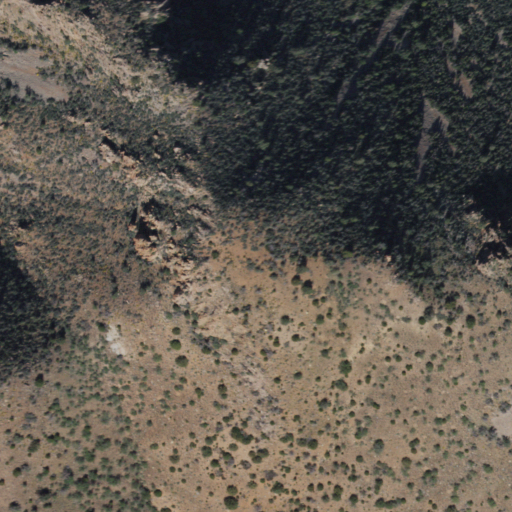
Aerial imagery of ridge(s) in Arizona named Horse Ridge containing evergreen forest and shrub